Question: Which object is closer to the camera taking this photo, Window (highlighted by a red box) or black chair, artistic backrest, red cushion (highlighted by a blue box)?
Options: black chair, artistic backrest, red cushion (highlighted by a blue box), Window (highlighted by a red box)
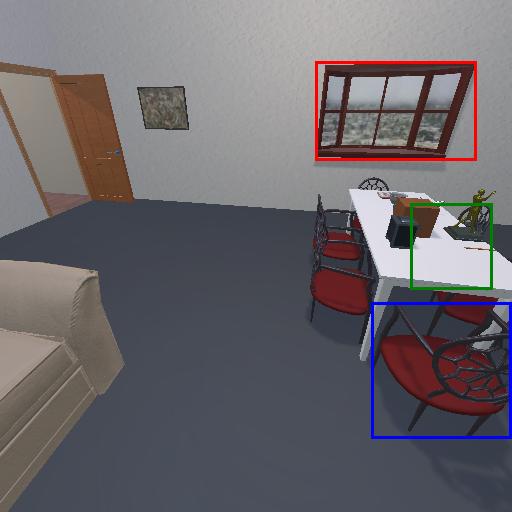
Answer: black chair, artistic backrest, red cushion (highlighted by a blue box)